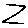
Label: zigzag